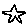
Label: star